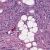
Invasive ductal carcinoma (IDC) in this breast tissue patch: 1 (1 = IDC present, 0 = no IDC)